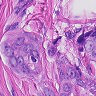
Metastatic tissue present: yes